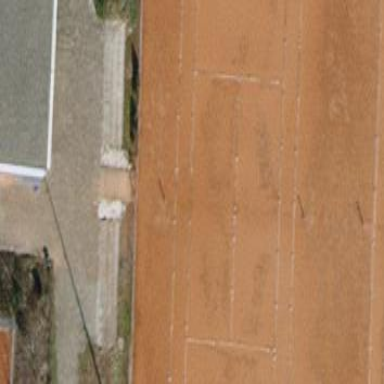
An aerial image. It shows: Tennis court on the leisure land pitch.